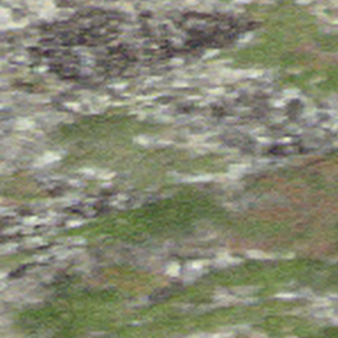
Label: other